Field crop: tomato
Growth stage: 1
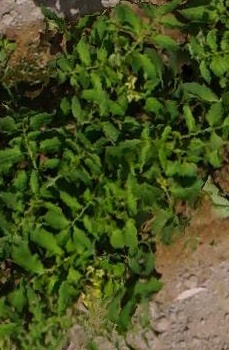
Species: tomato